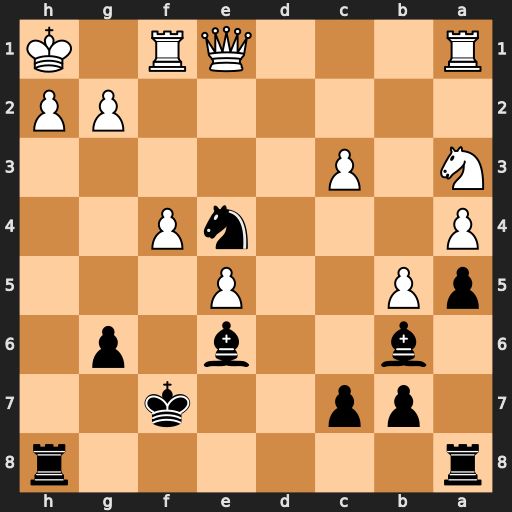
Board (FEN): r6r/1pp2k2/1b2b1p1/pP2P3/P3nP2/N1P5/6PP/R3QR1K
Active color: b
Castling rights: -
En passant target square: -
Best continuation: Rxh2+ Kxh2 Rh8+ Qh4 Rxh4#